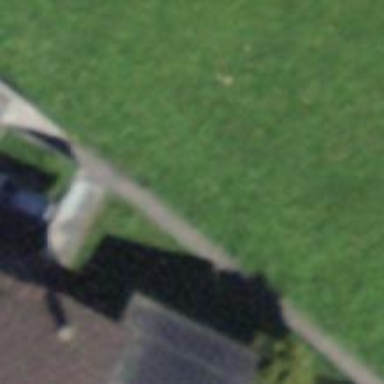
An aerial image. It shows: Set of steps on the road.